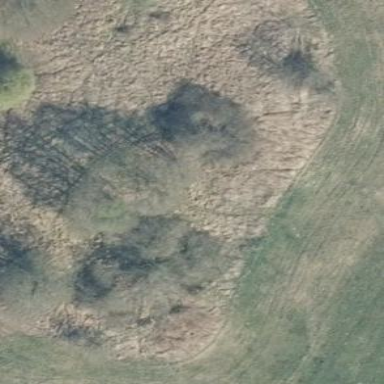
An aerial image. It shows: Beautiful wet meadow natural wetland.